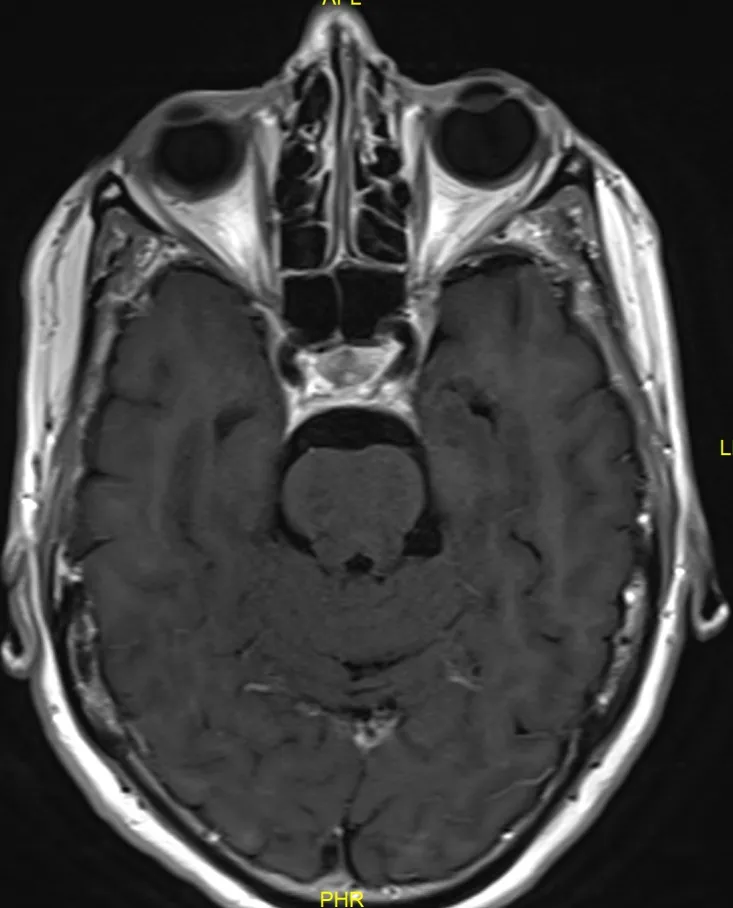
MRI (2019) at the level of the cavernous sinus.
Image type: radiology (mri)